Question: I have a weird problem on my website. My website looks ok when I load it. when I click and drag on an area on my page to the right, all the page moves left and I get an empty space on the right.
Screenshot:

CSS:
'''
body {
background-color: #fff;
margin: 0;
padding: 0;
font-family: 'Source Sans Pro', Verdana, Tahoma, Arial;
height: 100%;
overflow-x: hidden;
}
#wrap {
width: 1050px;
margin: 0 auto;
position: relative;
z-index: 1000;
text-align: left;
}
#header {
width: 190px;
position: absolute;
top: 7px;
}
#main {
position: absolute;
top: 12px;
left: 100px;
}
#scrollable {
position: absolute;
left: 0px;
width: 100%;
z-index: 0;
}
.scrollableArea {
position: relative;
}
'''
HTML Skeleton:
'''
<body>
<div id="wrap">
<div id="page">
<div id="header"></header>
<div id="main"></div>
</div>
</div>
<div id="scrollable" class="holder">
<div id="scrollableWrapper" ></div>
<div id="scrollableArea" ></div>
</div>
</body>
'''
Hope that I've given all the information needed. Just can't seem to solve this. I think it's related to the scrollable div. The ScrollableArea can be much larger than the viewport and extend beyond the screen limit but it's invisible and will not show scroll.
Thanks.
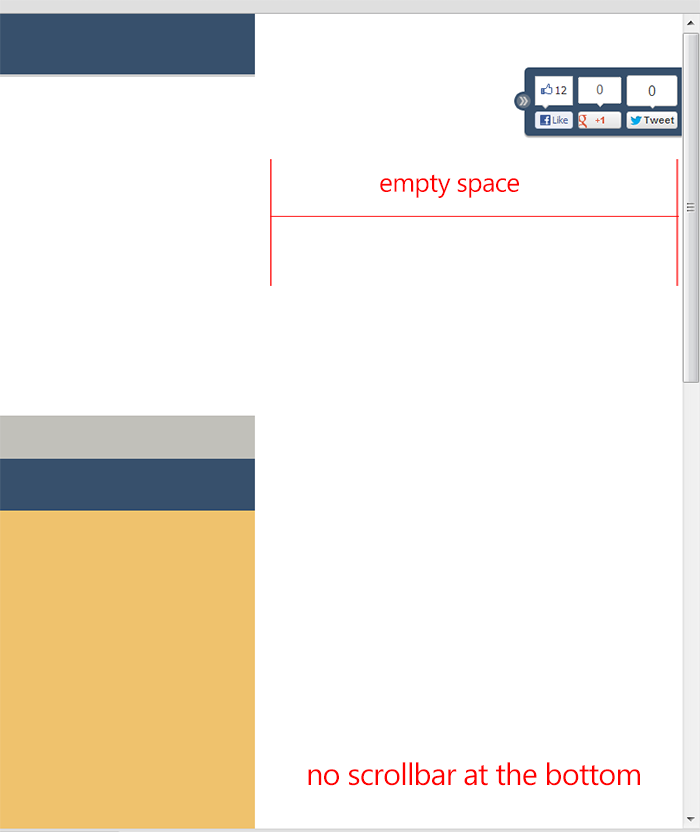
Answer: Remove: 'body { overflow-x: hidden; }'